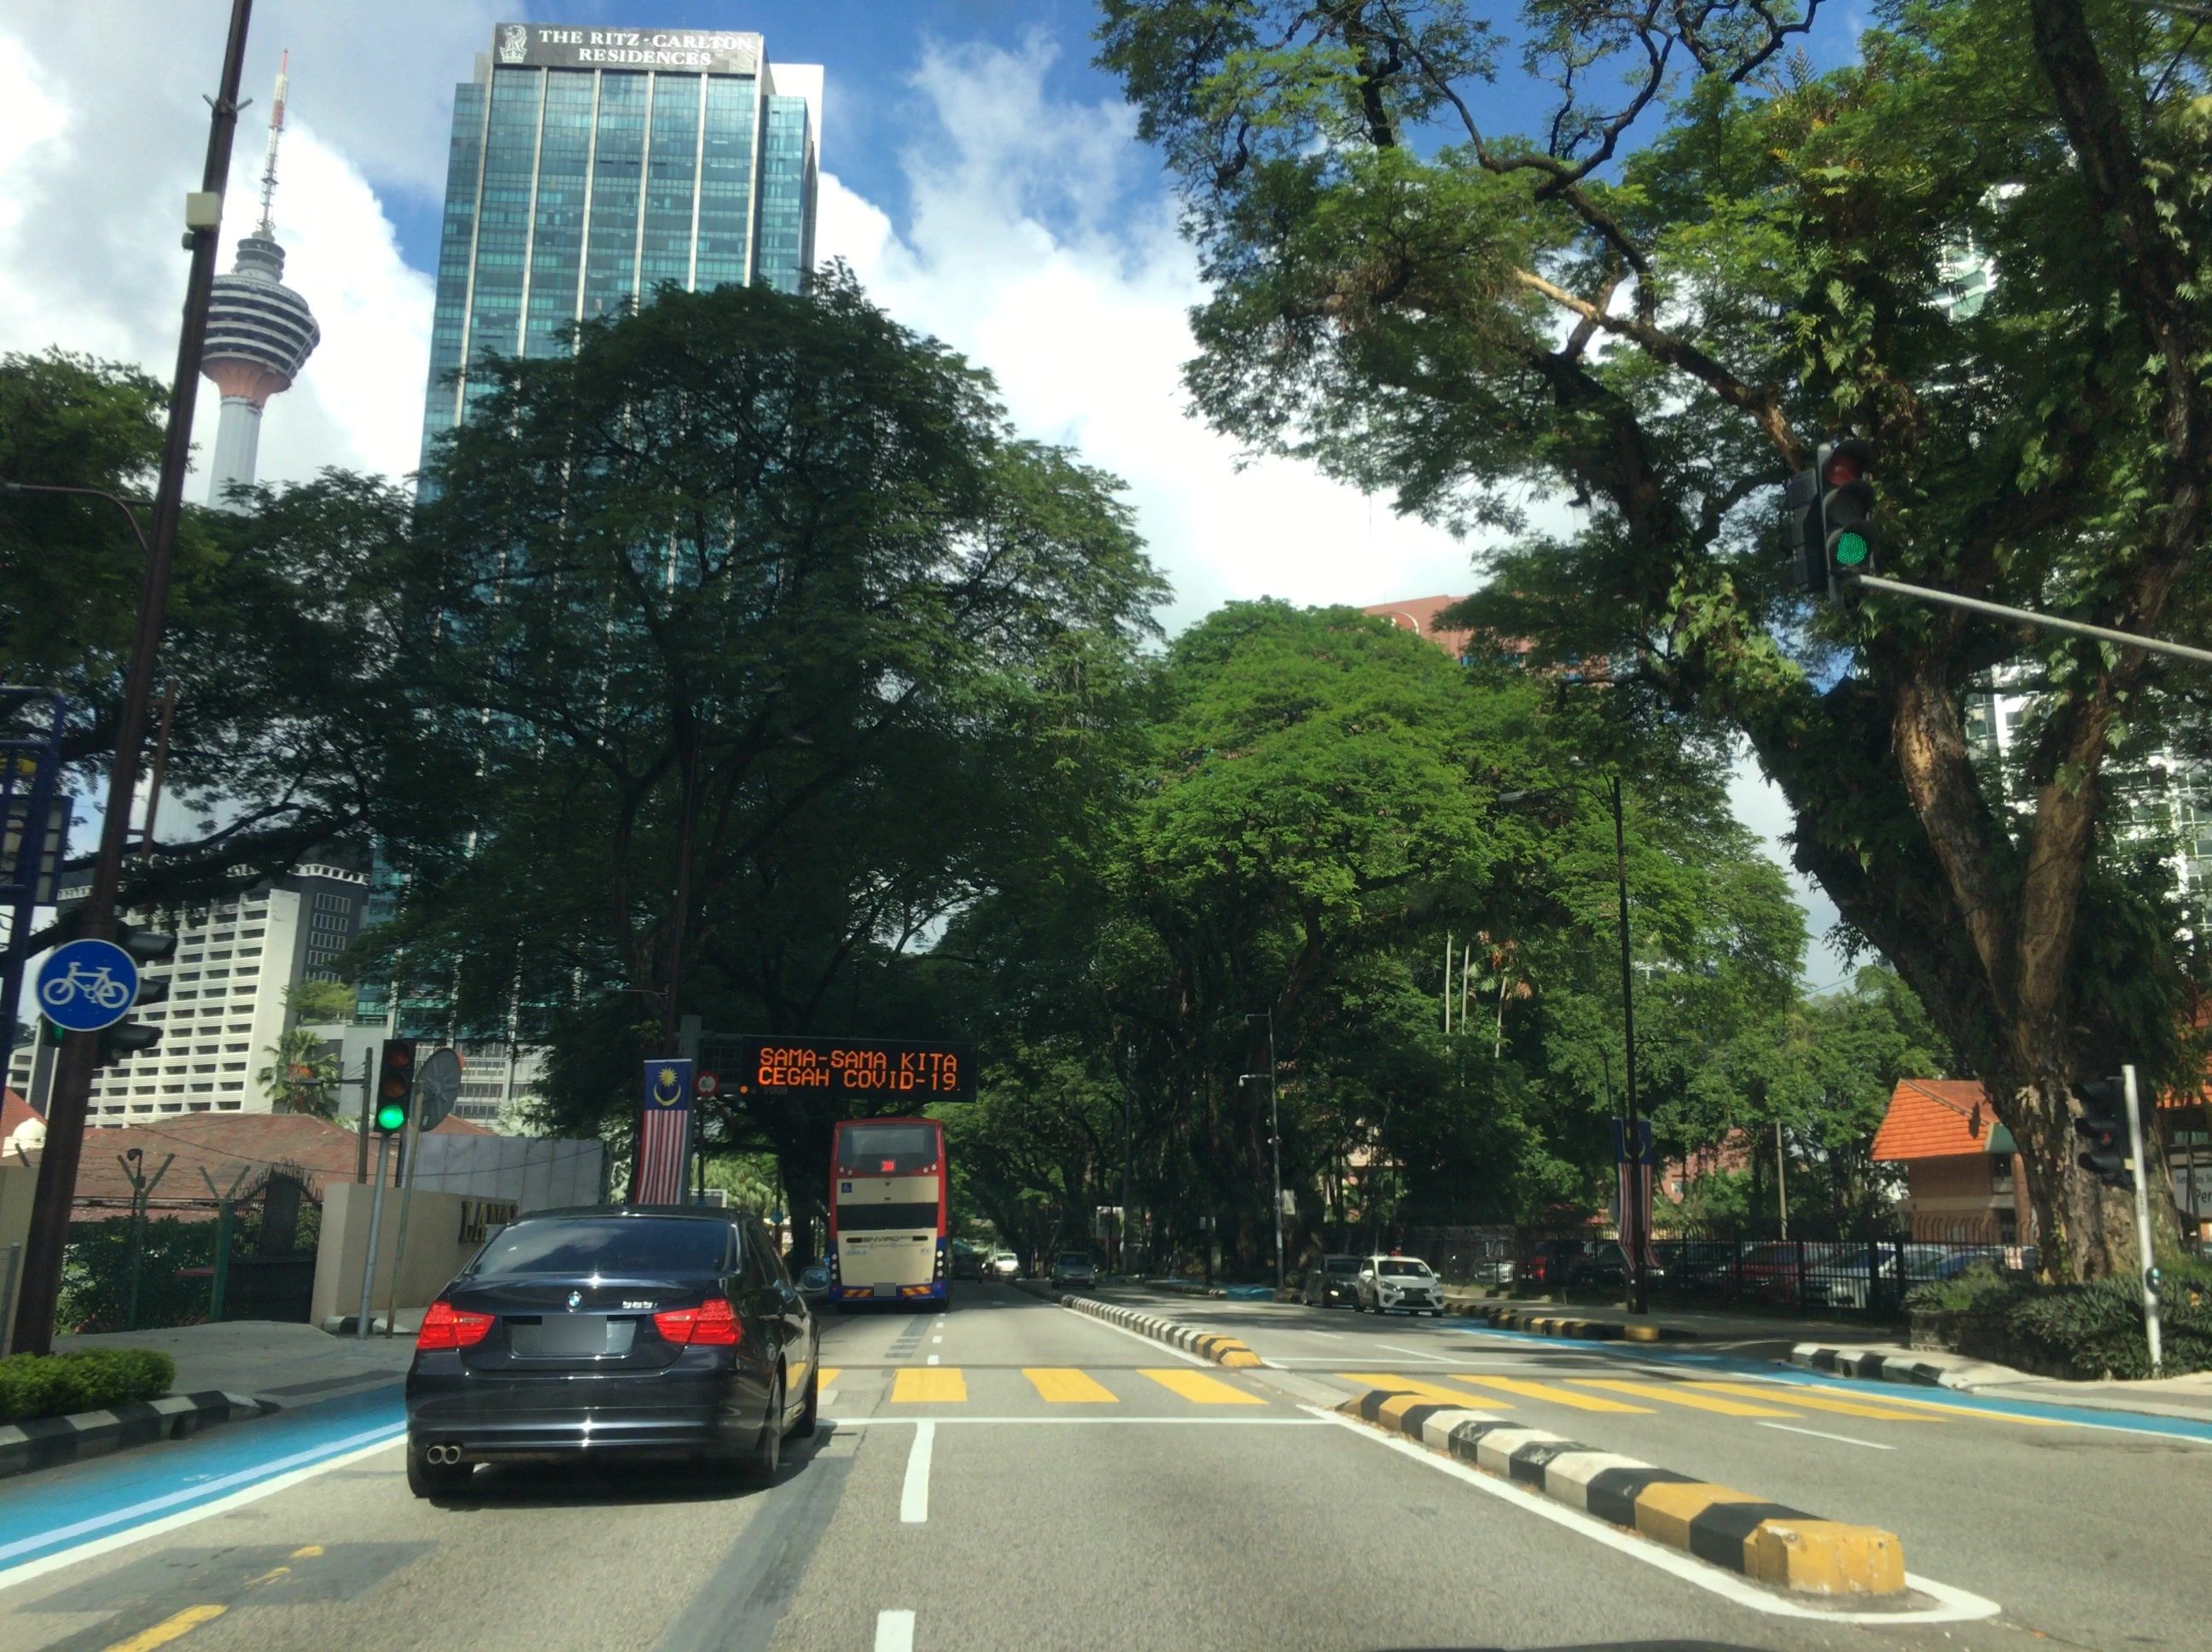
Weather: cloudy
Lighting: day
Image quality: good
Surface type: driving surface
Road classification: secondary
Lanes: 2
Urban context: urban centre
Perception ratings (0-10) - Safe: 8.48, Lively: 9.55, Beautiful: 7.52, Boring: 1.09, Depressing: 6, Wealthy: 6.69